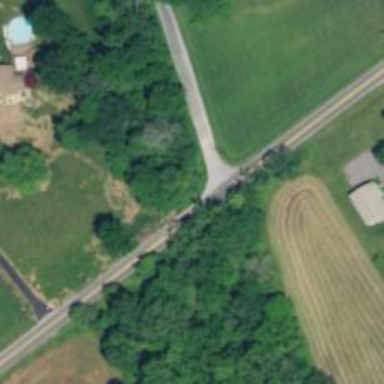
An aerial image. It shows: Culvert tunnel.